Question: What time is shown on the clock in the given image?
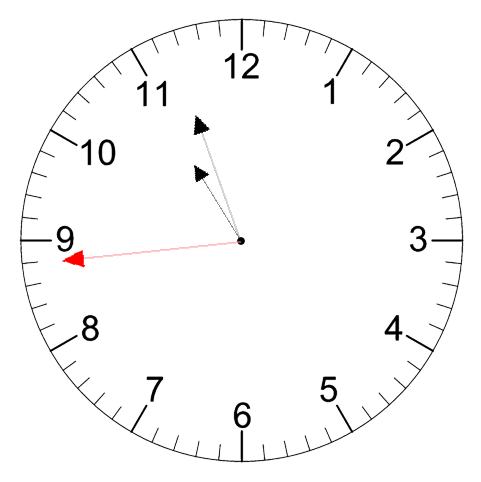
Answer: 10:56:44